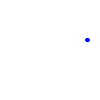
Particle: pion